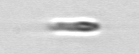
Label: flagellate_morphotype3